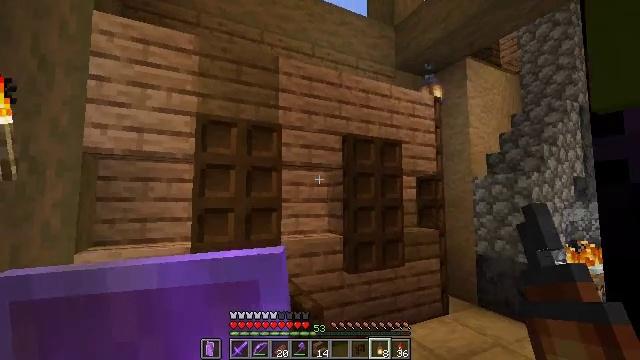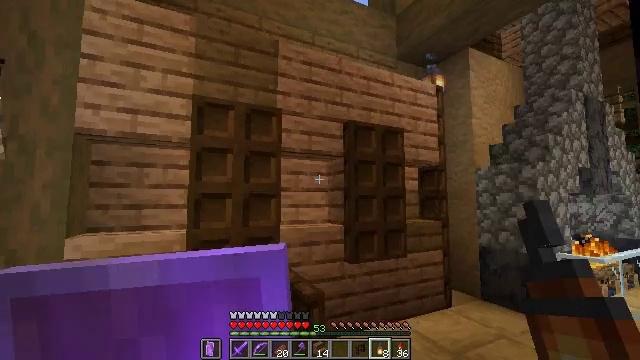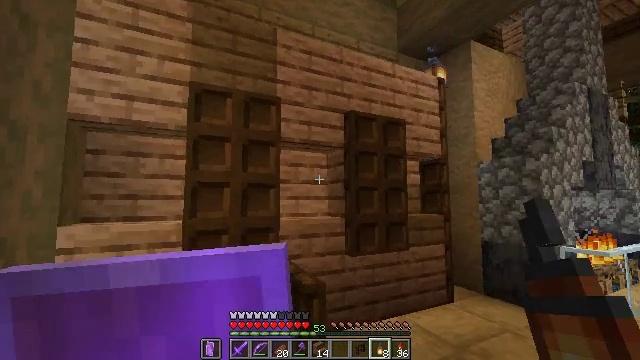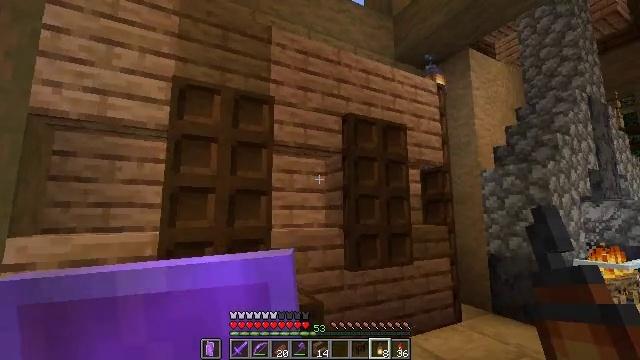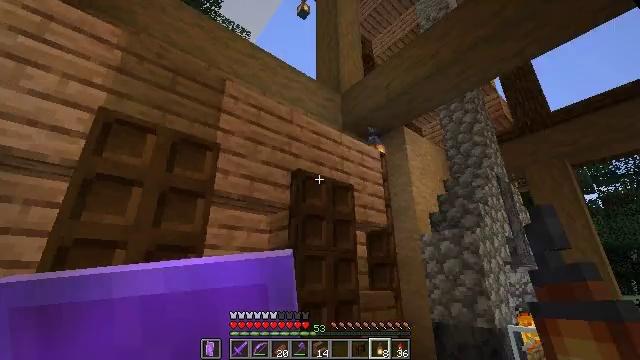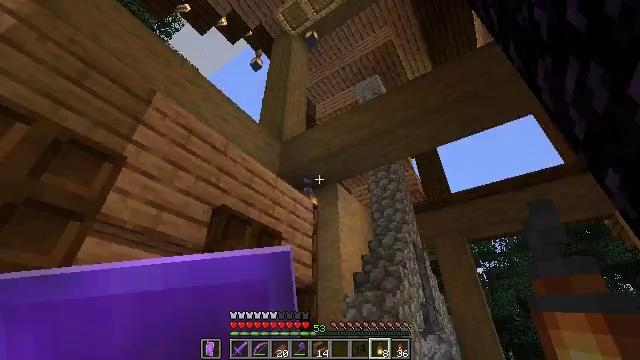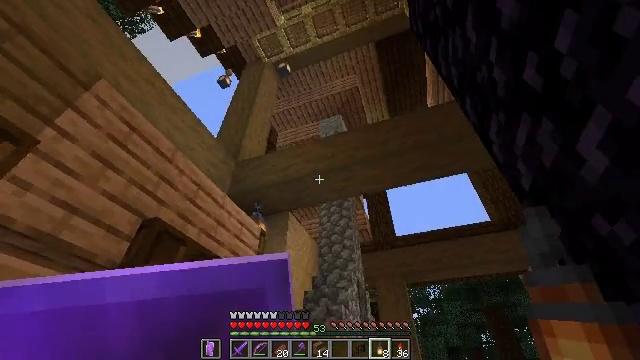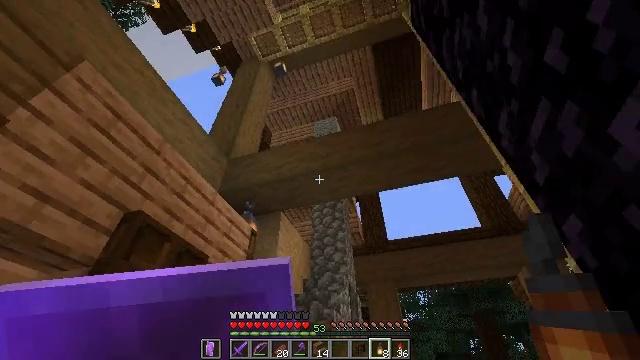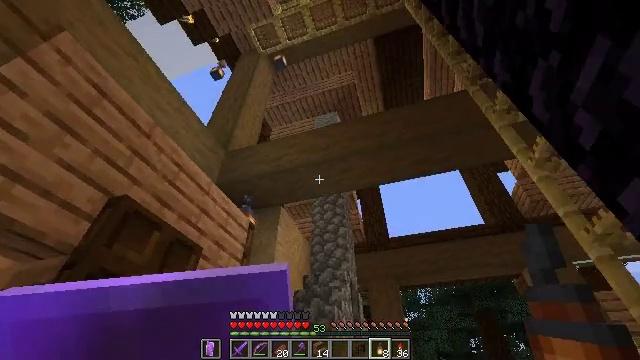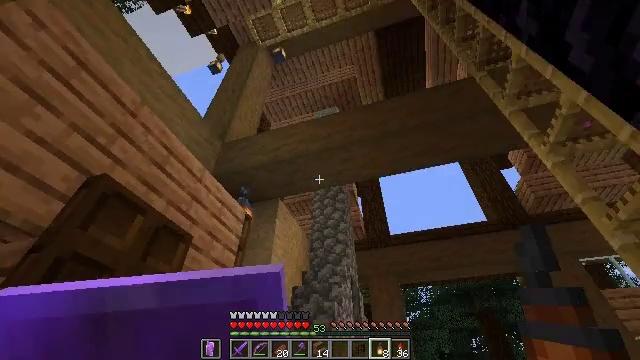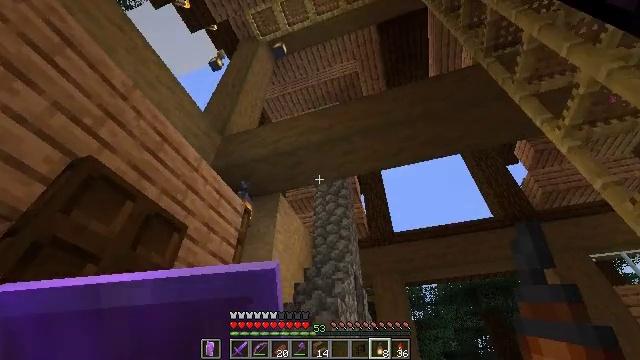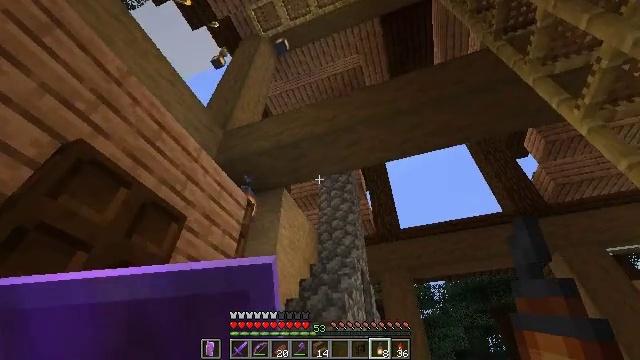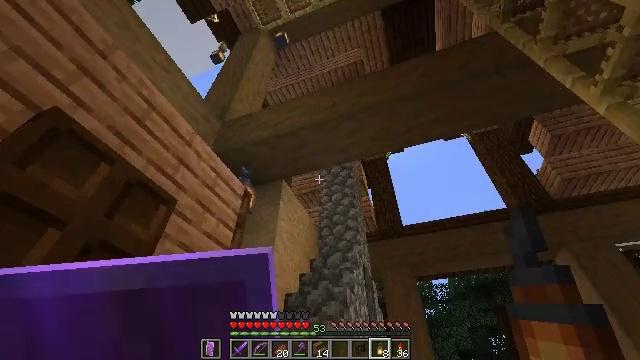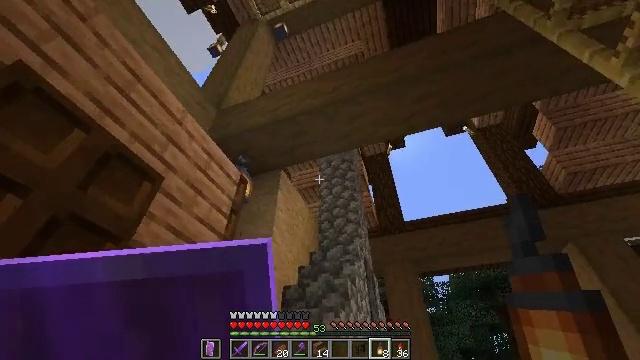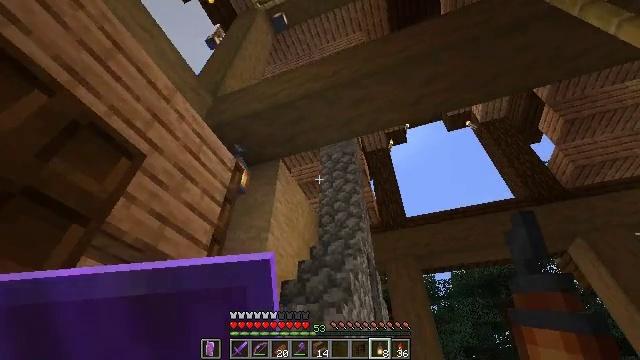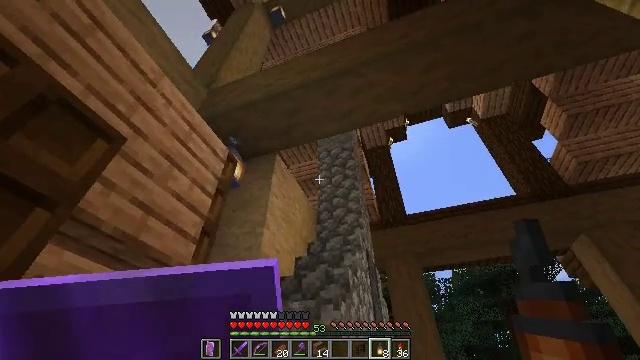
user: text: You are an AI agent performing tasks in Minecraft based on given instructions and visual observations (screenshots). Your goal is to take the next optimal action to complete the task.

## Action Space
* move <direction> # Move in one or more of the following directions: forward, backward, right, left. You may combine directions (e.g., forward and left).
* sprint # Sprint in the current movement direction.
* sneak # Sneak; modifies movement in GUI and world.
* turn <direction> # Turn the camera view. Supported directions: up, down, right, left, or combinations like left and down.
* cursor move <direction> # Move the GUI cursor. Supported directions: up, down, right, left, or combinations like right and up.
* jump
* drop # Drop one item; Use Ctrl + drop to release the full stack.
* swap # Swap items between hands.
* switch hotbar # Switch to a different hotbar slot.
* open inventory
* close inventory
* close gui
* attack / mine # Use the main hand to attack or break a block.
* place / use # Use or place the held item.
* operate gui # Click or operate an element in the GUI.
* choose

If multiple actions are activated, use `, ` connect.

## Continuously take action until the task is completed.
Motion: motion action
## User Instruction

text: Disassemble the campfire for reuse.
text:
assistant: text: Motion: move forward
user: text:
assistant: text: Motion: move forward
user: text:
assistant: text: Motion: move forward, turn right and up
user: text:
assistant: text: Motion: move forward, turn right and up
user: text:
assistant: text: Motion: move forward, turn right and up
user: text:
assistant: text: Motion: move forward, turn right and up
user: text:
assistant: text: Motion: move forward, turn right
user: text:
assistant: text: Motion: move forward
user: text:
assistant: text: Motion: move forward
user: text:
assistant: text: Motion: move forward
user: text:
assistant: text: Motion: move forward, turn left
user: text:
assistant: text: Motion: move forward
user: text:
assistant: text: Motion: move forward
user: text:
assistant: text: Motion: move forward
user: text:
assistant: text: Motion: move forward and move right
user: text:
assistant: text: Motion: move forward and move right
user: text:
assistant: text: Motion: move forward and move right
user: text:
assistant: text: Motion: move forward and move right
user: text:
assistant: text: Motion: move forward and move right
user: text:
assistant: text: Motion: move forward and move right
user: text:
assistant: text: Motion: move forward and move right
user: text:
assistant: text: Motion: move forward and move right
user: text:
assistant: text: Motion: move forward and move right, turn right
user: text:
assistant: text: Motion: move forward and move right, turn right
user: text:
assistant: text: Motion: move forward and move right
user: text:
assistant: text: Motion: move forward and move right
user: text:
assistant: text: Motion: move forward and move right
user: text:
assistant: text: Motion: move forward and move right
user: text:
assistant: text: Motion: move forward and move right
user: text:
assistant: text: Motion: move forward and move right